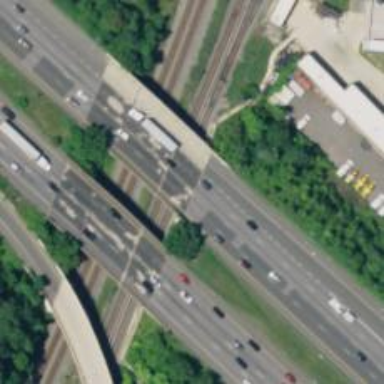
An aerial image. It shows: Motorway junction.